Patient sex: F
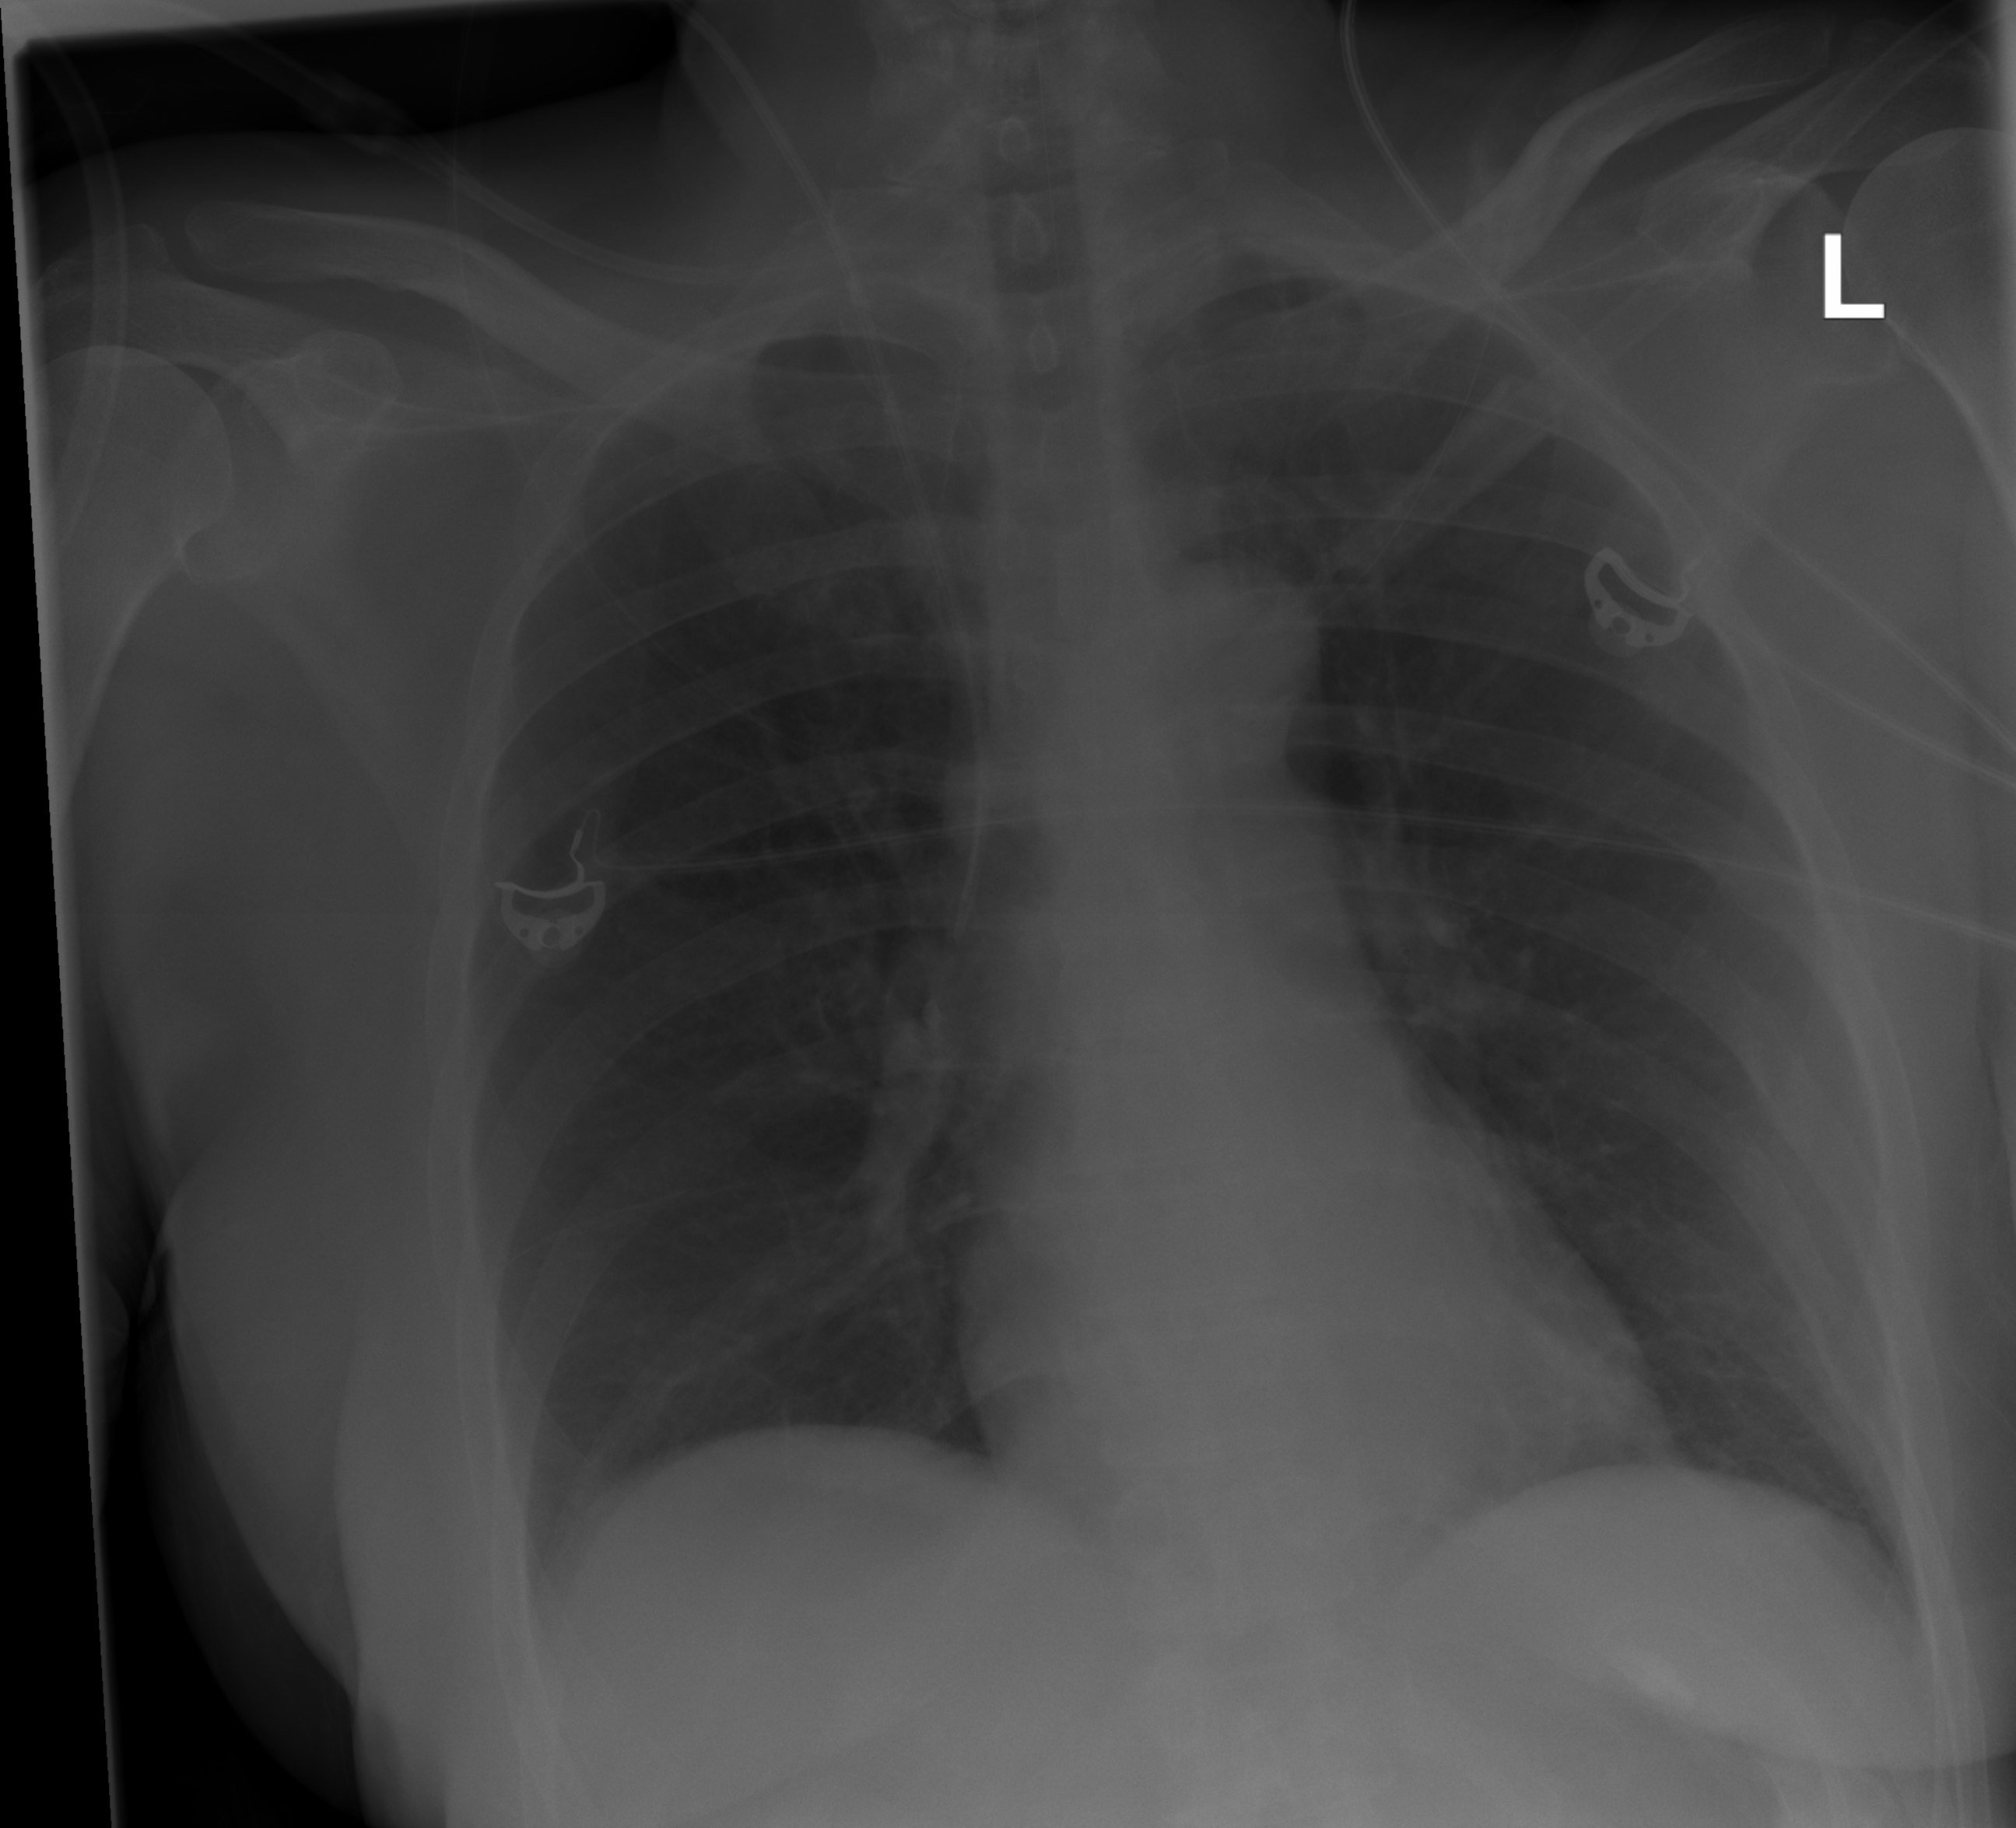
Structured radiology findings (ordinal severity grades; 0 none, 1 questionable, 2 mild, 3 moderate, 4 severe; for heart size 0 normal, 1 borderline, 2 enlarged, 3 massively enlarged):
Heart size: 0
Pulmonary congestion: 0
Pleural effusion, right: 0
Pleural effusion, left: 0
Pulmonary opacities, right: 0
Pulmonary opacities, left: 0
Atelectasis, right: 1
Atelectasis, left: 1